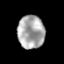
Tissue: prostate
Cell type: T cells
Senescence score: 0.2698
Nuclear area (px): 873
Mean DAPI intensity: 168.819